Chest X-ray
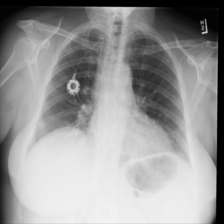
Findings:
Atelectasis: positive
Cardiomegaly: negative
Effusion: negative
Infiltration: negative
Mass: negative
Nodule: negative
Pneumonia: negative
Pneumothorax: negative
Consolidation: positive
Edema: negative
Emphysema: negative
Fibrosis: negative
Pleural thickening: negative
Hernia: negative